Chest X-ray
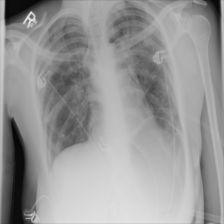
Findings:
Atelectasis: negative
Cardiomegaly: negative
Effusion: negative
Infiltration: negative
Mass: negative
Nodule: negative
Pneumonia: negative
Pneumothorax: negative
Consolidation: negative
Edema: negative
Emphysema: negative
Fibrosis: negative
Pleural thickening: negative
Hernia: negative